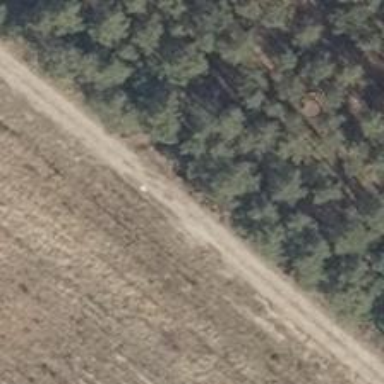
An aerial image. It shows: Shelter that serves as hunting stand.